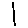
Label: line